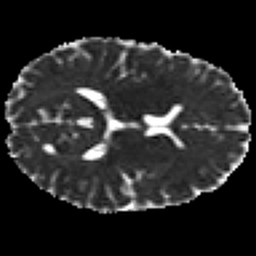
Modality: MD
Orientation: axial
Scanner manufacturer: siemens
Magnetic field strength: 3 T
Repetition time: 7.8 s
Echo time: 0.09 s